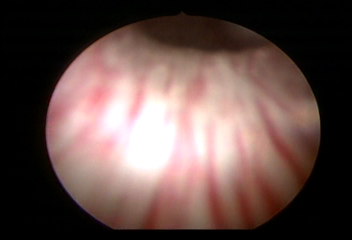
Modality: WLC
Class: Normal mucosa
Bladder cancer association: No